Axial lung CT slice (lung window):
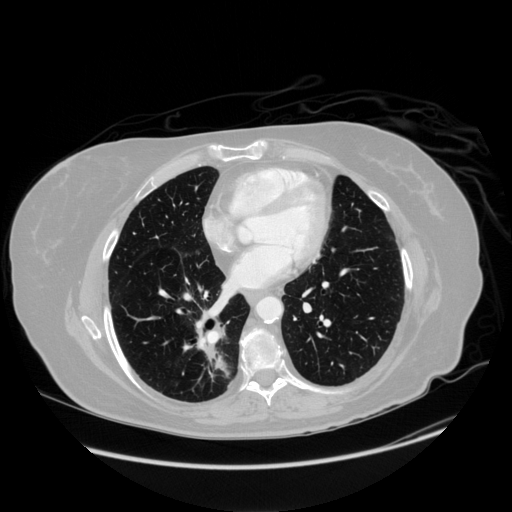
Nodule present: no